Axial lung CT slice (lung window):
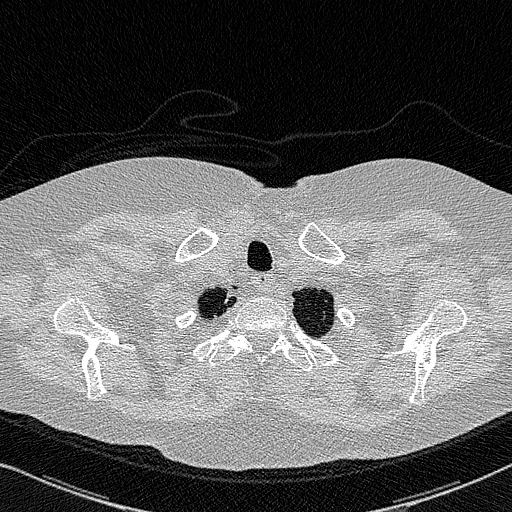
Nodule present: no